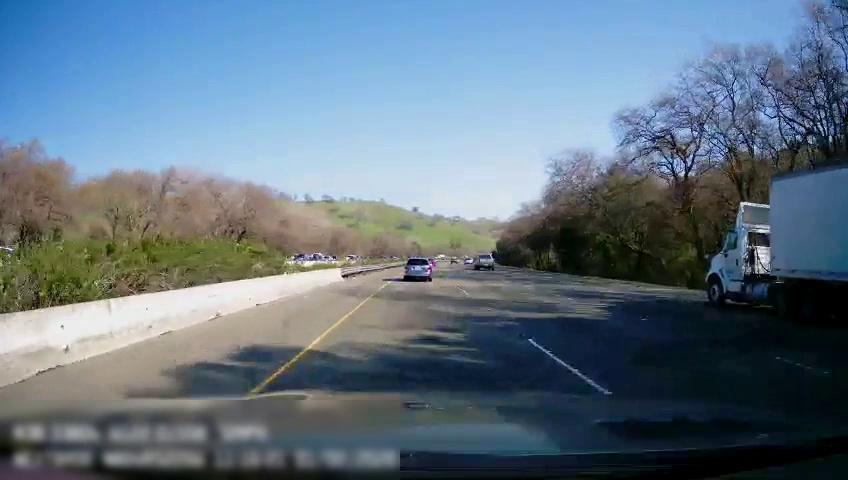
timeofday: Day
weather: Sunny
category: Drivable Space
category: Vehicles | Car
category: Vehicles | Car
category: Vehicles | SUV
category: Vehicles | Truck
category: Vehicles | Truck
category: Vehicles | Truck
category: Vehicles | SUV
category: Lanes | Current Lane
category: Lanes | Current Lane
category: Lanes | Alternate Lane